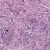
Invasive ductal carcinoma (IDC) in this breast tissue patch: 1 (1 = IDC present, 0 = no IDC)